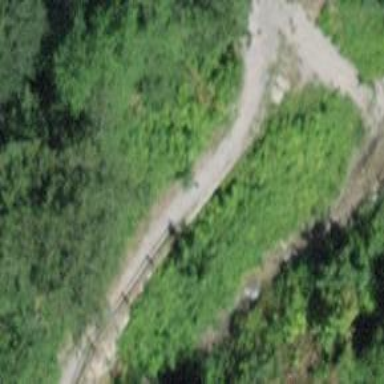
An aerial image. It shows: Path with excellent visibility for trail.